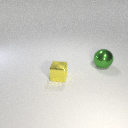
small yellow metal cube in front of large green metal sphere